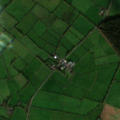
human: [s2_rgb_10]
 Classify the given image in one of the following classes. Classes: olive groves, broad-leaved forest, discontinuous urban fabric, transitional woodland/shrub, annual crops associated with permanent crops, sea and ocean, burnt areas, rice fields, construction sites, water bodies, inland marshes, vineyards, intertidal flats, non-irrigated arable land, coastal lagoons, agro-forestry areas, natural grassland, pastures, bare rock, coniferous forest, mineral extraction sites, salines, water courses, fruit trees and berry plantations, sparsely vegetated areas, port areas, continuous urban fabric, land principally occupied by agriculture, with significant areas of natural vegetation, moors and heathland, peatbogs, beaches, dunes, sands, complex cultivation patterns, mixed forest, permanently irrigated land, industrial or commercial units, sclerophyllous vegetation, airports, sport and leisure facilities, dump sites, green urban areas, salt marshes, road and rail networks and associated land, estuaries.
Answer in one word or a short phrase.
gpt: pastures, coniferous forest